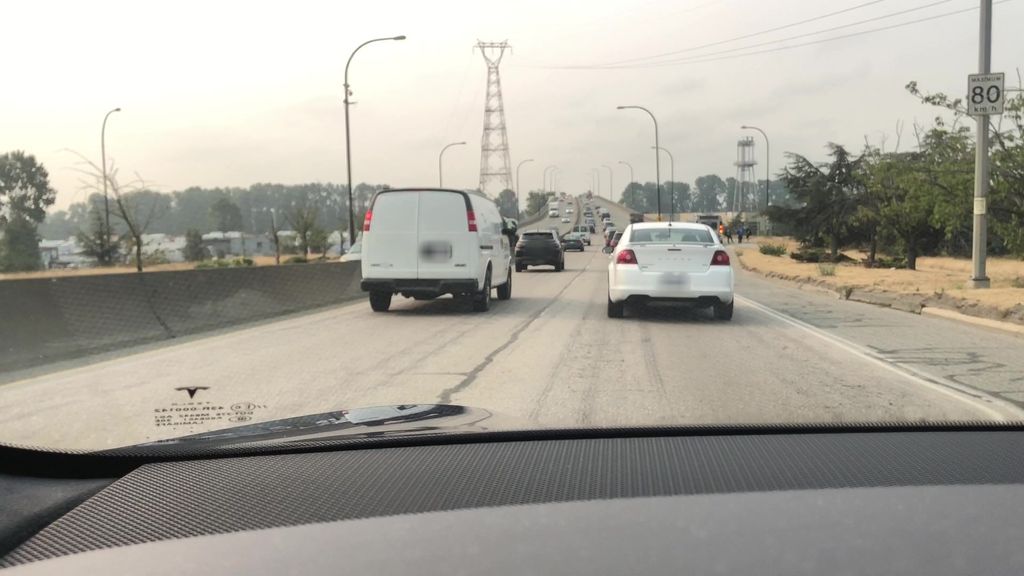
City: vancouver